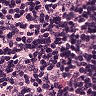
Metastatic tissue present: no